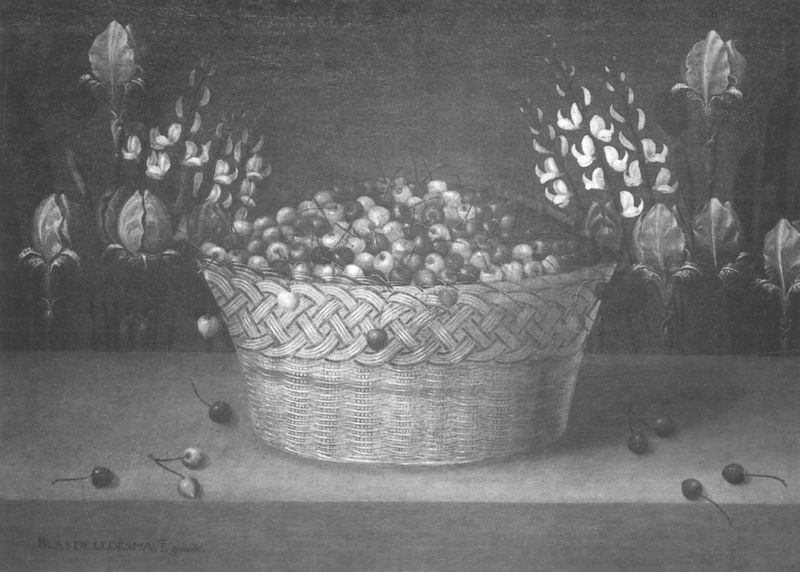
Titel: Stilleben mit Kirschen und Blumen
Künstler: Blas de Ledesma
Institution: Atlanta, High Museum of Art
Schlagwörter: kirche, stilleben, stillleben, lilien, früchtekorb, römisch